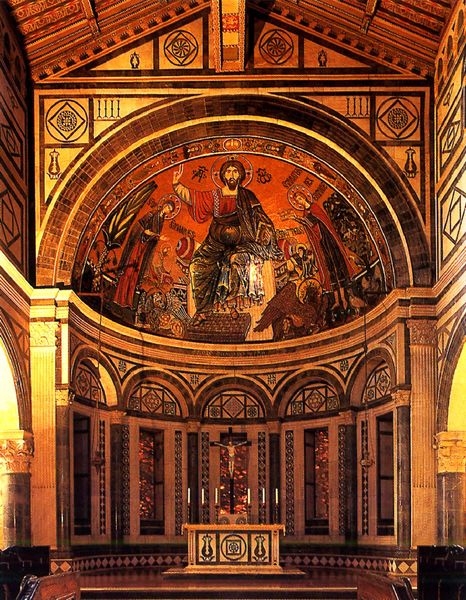
Titel: San Miniato al Monte in Florenz
Standort: Florenz, S. Miniato al Monte (EU - I - Toskana)
Schlagwörter: baum, flügel, gemälde, hand, fenster, finger, säulen, gebäude, ornament, architektur, innenraum, kirche, gold, sitzend, farbig, bogen, rundbogen, kuppel, thron, wandgemälde, kerzen, leuchter, stufen, foto, bögen, kreuz, mosaik, altar, heiligenschein, nimbus, jesus, kreuzigung, altarraum, apsis, romanik, kruzifix, löwe, heilige, fresko, kuppeö, pax, byzanz, segnend, pantokrator, ostrom